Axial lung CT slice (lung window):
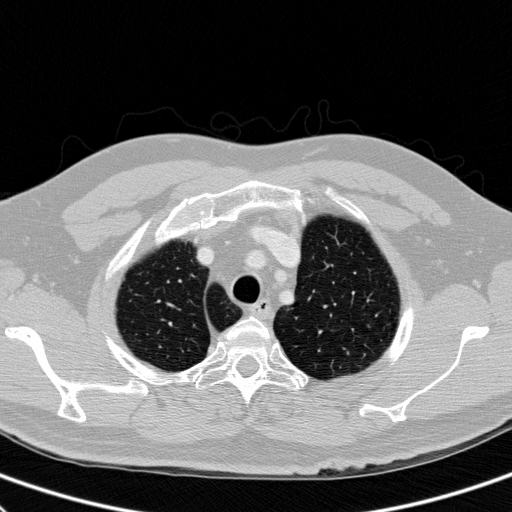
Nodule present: no